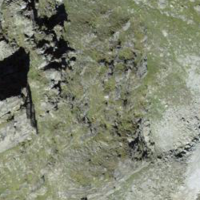
EUNIS habitat code: 48
Species observed at this site:
Primula hirsuta